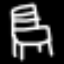
Label: chair